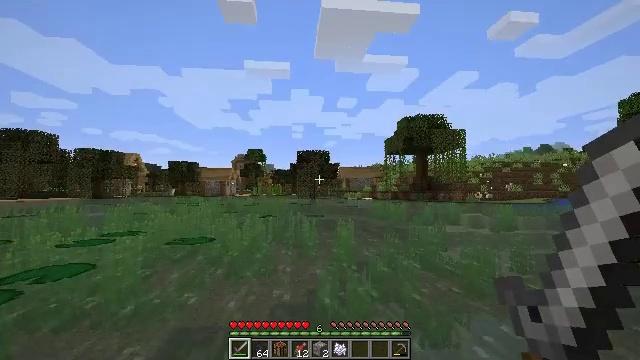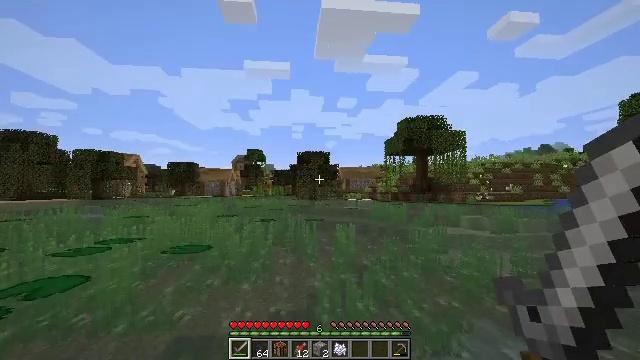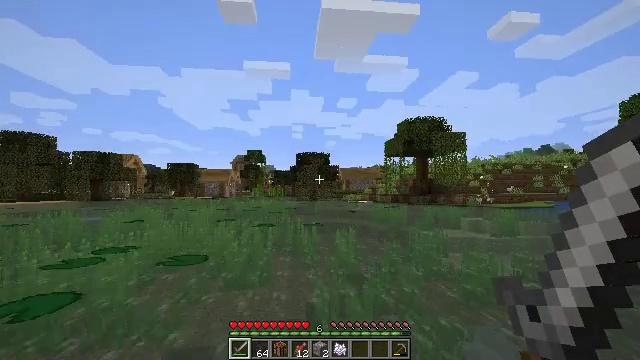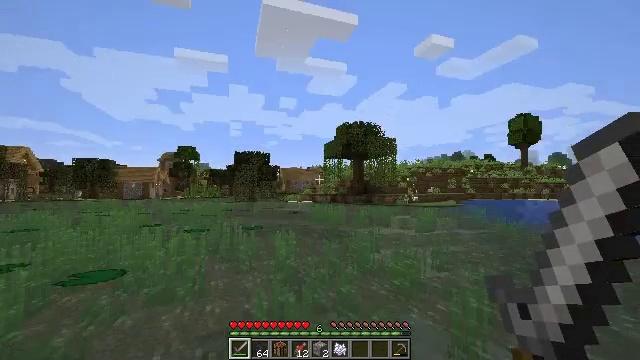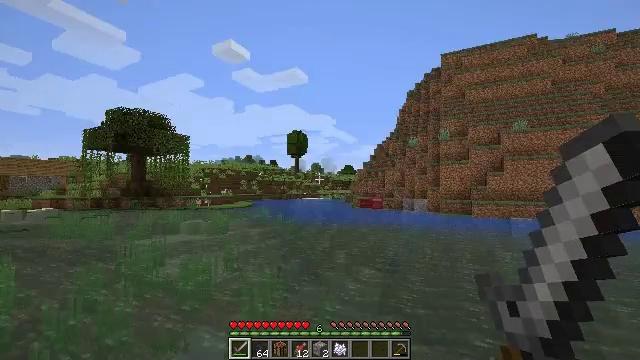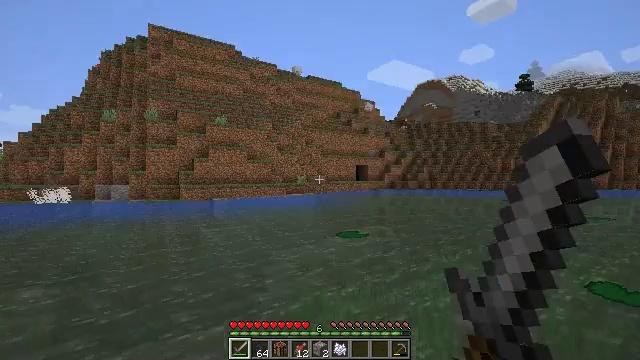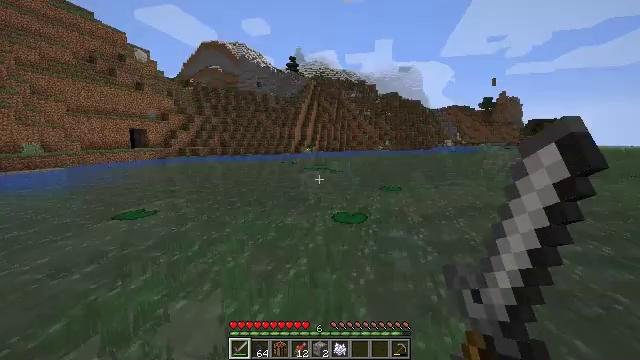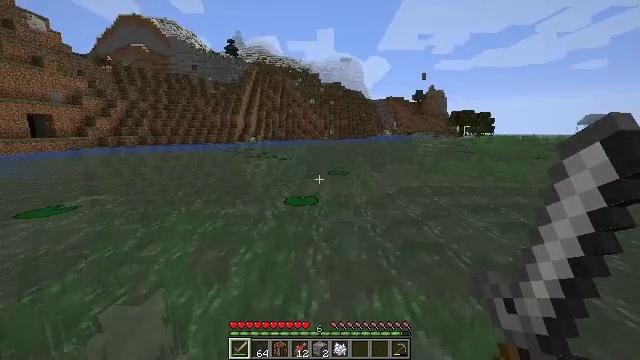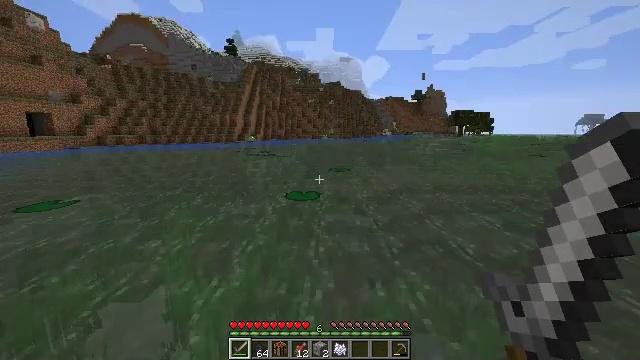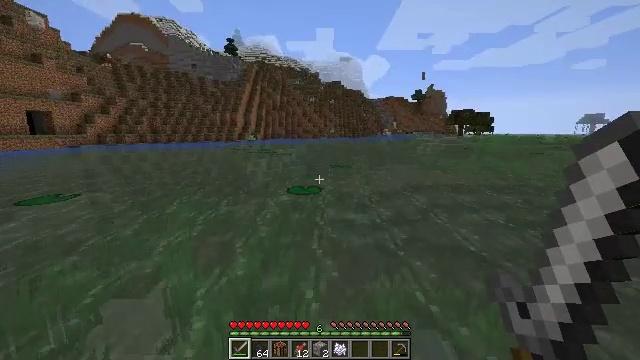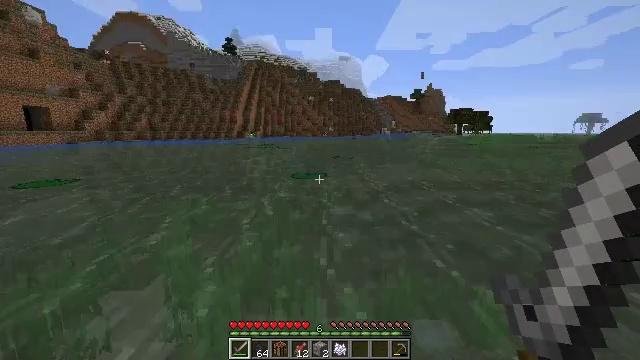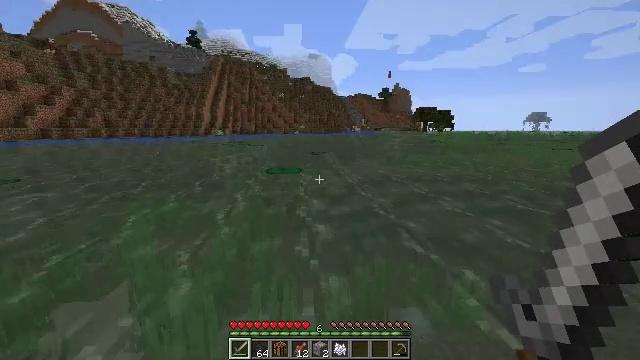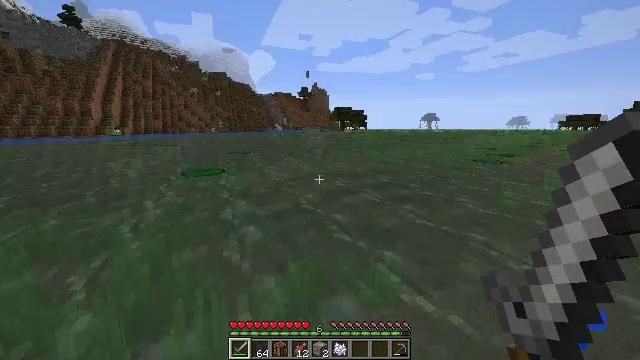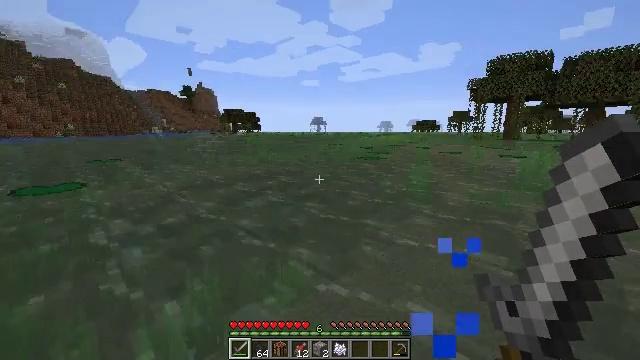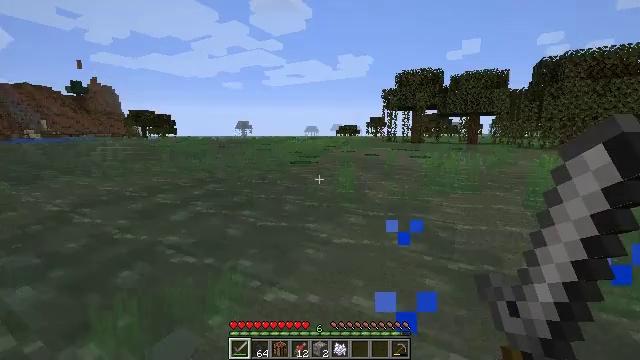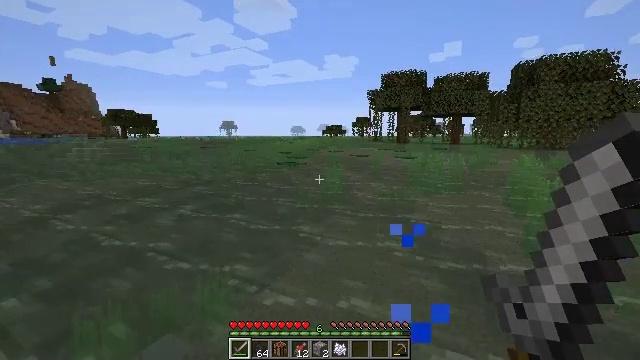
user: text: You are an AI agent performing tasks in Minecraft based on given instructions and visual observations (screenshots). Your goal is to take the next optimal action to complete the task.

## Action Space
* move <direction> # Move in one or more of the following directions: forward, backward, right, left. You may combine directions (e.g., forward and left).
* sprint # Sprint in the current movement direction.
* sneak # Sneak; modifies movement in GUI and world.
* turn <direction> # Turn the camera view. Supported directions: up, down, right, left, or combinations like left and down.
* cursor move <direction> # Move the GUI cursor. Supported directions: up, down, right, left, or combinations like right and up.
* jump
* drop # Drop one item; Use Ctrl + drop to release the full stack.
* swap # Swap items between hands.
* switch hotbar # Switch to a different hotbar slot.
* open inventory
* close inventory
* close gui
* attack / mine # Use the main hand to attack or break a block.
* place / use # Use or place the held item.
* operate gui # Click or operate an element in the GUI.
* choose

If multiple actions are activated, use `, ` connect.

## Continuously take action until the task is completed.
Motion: motion action
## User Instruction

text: Remove the yellow bed.
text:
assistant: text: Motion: move forward, jump
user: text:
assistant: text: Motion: move forward, jump
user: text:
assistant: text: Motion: move forward, turn right, jump
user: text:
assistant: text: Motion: move forward, turn right, jump
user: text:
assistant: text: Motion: move forward, turn right and down, jump
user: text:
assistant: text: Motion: move forward, turn right and down, jump
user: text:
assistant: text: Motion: move forward and move left, turn right and down, jump
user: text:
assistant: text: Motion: move forward and move left, jump
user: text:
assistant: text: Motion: move forward and move left, jump
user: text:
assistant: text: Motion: move forward and move left, jump
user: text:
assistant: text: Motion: move forward and move left, turn right, jump
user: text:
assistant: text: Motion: move forward and move left, turn right, jump
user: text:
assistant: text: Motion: move left, turn right, jump
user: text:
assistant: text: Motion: move left, turn right, jump
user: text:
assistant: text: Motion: move back and move left, turn right, jump
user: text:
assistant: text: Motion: move back and move left, jump
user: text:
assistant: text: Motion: move back and move left, jump
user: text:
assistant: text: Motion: move back and move left, jump
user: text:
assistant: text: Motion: move back and move left, turn left, jump
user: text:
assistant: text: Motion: move back and move right, turn left and up, jump
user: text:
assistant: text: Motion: move back and move right, turn left and up, jump
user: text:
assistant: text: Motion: move back and move right, turn left, jump
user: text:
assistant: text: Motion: move back and move right, jump
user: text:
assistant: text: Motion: move back and move right, jump
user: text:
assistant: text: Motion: move back and move right, jump
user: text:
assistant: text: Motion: move back and move right, jump
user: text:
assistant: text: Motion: move back and move right, jump
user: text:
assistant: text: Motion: move back and move right, jump
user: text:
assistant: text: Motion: move back and move right, jump
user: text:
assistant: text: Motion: move back and move right, jump